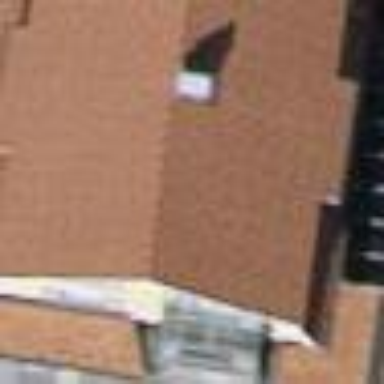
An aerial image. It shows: House with gambrel roof shape.